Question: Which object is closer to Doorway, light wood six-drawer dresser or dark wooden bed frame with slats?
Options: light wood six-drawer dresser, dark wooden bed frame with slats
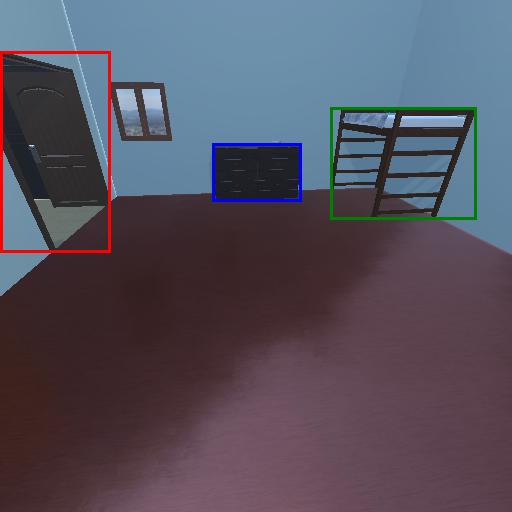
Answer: light wood six-drawer dresser